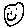
Label: smiley face